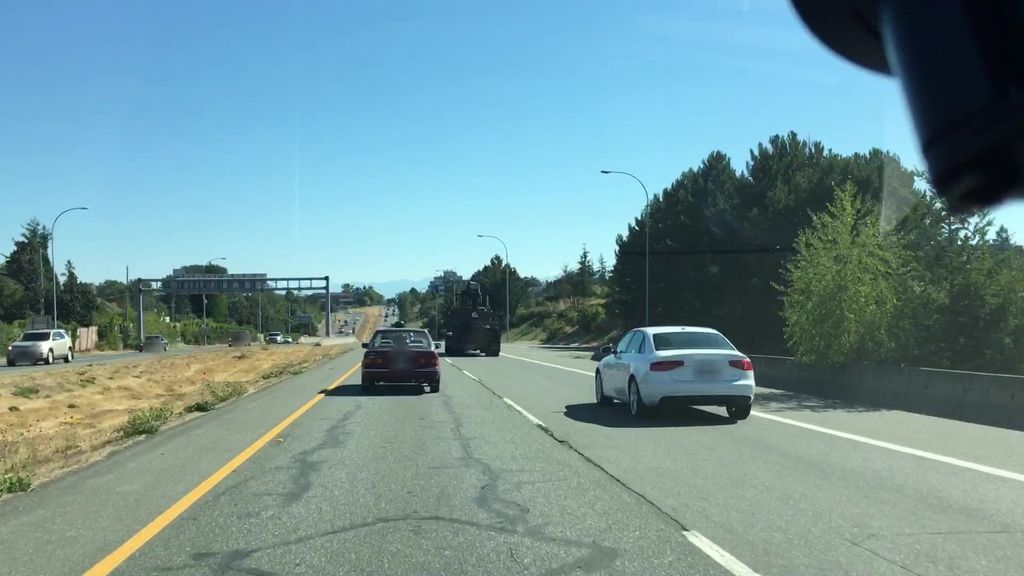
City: victoria